Question: I have a custom listView.xml having a listView as.
'''
<?xml version="1.0" encoding="utf-8"?>
<RelativeLayout xmlns:android="http://schemas.android.com/apk/res/android"
android:layout_width="match_parent"
android:layout_height="match_parent"
android:background="@null" >
<ListView
android:id="@+id/searchList"
android:layout_width="match_parent"
android:layout_height="wrap_content"
android:layout_below="@+id/txtSearchFor"
android:background="@color/Black" >
</ListView>
</RelativeLayout>
'''
this listview contains an ImageView, 2 TextViews and a RatingBar (item_list.XML) as given below.
'''
<?xml version="1.0" encoding="utf-8"?>
<RelativeLayout xmlns:android="http://schemas.android.com/apk/res/android"
android:layout_width="match_parent"
android:layout_height="match_parent" >
<RelativeLayout
android:id="@+id/rel_SearchLayout01"
android:layout_width="match_parent"
android:layout_height="wrap_content"
android:layout_alignParentLeft="true"
android:layout_alignParentTop="true" >
<ImageView
android:id="@+id/img_searchBookCoverPhoto"
android:layout_width="70dp"
android:layout_height="100dp"
android:layout_margin="5dp"
android:background="@drawable/rounded_image_borders"
android:focusable="false"
android:src="@drawable/book1" />
<TextView
android:id="@+id/txt_searchBookTitle"
android:layout_width="wrap_content"
android:layout_height="wrap_content"
android:layout_alignTop="@+id/img_searchBookCoverPhoto"
android:layout_marginTop="10dp"
android:layout_toRightOf="@+id/img_searchBookCoverPhoto"
android:focusable="false"
android:text="The Basic Doctrine Of Islam"
android:textColor="@color/White"
android:textSize="16sp" />
<TextView
android:id="@+id/txt_searchAutherName"
android:layout_width="wrap_content"
android:layout_height="wrap_content"
android:layout_below="@+id/txt_searchBookTitle"
android:layout_marginTop="2dp"
android:layout_toRightOf="@+id/img_searchBookCoverPhoto"
android:focusable="false"
android:text="By: Andrew J Newman"
android:textColor="@color/SkyBlue"
android:textSize="14sp" />
<RatingBar
android:id="@+id/searchRatingbar"
style="?android:attr/ratingBarStyleSmall"
android:layout_width="wrap_content"
android:layout_height="wrap_content"
android:layout_below="@+id/txt_searchAutherName"
android:layout_marginTop="12dp"
android:layout_toRightOf="@+id/img_searchBookCoverPhoto"
android:focusable="false"
android:isIndicator="false"
android:numStars="5"
android:rating="5"
android:stepSize="1" />
</RelativeLayout>
</RelativeLayout>
'''
-

but its not working, i m really amazed, why this is happening
As you can see that i have set this also
'''
android:focusable="false"
'''
for all view inside my custom listView.
here is code of custom adapter also.
'''
public class BookSearchResultActivity extends Activity {
static final String URL = "http://www.shiaislamiclibrary.com/requesthandler.ashx";
static final String KEY_ITEM = "Book"; // parent node
static final String KEY_BOOKAUTHOR = "BookAuthor";
static final String KEY_BOOKTITLE = "BookTitle";
static final String KEY_BOOKCODE = "BookCode";
static final String KEY_BOOKIMAGE = "BookImage";
ArrayList<String> BookTitle = new ArrayList<String>();
ArrayList<String> BookCoverPhotos = new ArrayList<String>();
ArrayList<String> BookAuther = new ArrayList<String>();
ArrayList<String> ImageByte = new ArrayList<String>();
ArrayList<Bitmap> bitmapArray = new ArrayList<Bitmap>();
ListView lv;
ListView listView;
Activity act = this;
LayoutInflater inflater = null;
TextView txtSearchedKeywords;
TextView txtSearchFor;
TextView txtBooksCount;
String keyWordsSearch;
String language;
URL bookImageURL = null;
Bitmap bitMapImage = null;
Context context = BookSearchResultActivity.this;
@Override
protected void onCreate(Bundle savedInstanceState) {
// TODO Auto-generated method stub
super.onCreate(savedInstanceState);
setContentView(R.layout.book_search_layout);
txtSearchedKeywords = (TextView) findViewById(R.id.txtKeyWordSearched);
txtSearchFor = (TextView) findViewById(R.id.txtSearchFor);
txtBooksCount = (TextView) findViewById(R.id.txtNmbrOfBooksFound);
listView = (ListView) findViewById(R.id.searchList);
Intent getInfoIntent = getIntent();
keyWordsSearch = getInfoIntent.getStringExtra("SEARCH_KEYWORDS");
language = getInfoIntent.getStringExtra("LANG");
ConnectivityManager cm = (ConnectivityManager) getSystemService(Context.CONNECTIVITY_SERVICE);
// checking for availbe internet Connection
if (cm.getActiveNetworkInfo() != null
&& cm.getActiveNetworkInfo().isAvailable()
&& cm.getActiveNetworkInfo().isConnected()) {
new UIThread().execute(URL, keyWordsSearch, language);
}
listView.setChoiceMode(ListView.CHOICE_MODE_SINGLE);
listView.setOnItemClickListener(new AdapterView.OnItemClickListener() {
@Override
public void onItemClick(AdapterView<?> arg0, View arg1, int pos,
long arg3) {
Toast.makeText(context, BookTitle.get(pos).toString(),
Toast.LENGTH_SHORT).show();
}
});
}
private class UIThread extends AsyncTask<String, Integer, String> {
ProgressDialog progressDialog;
@Override
protected void onPreExecute() {
// TODO Auto-generated method stub
super.onPreExecute();
progressDialog = ProgressDialog.show(getParent(),
"Search in Progress...",
"This may Take a few seconds.
Please Wait...");
txtSearchFor.setText("Searching in Progress...!");
txtBooksCount.setVisibility(View.INVISIBLE);
}
@Override
protected String doInBackground(String... params) {
String URL = params[0];
String searchKeywords = params[1];
XMLParser parser = new XMLParser();
String XMLString = parser.getXmlFromUrl(URL, searchKeywords,
language);
// Log.i("XML Response", XMLString);
Document doc = parser.getDomElement(XMLString);
NodeList nl = doc.getElementsByTagName(KEY_ITEM);
// looping through all item nodes <item>
for (int i = 0; i < nl.getLength(); i++) {
Element e = (Element) nl.item(i);
BookTitle.add(parser.getValue(e, KEY_BOOKTITLE));
BookCoverPhotos.add("http://shiaislamicbooks.com/books_Snaps/"
+ parser.getValue(e, KEY_BOOKCODE) + "/1_thumb.jpg");
BookAuther.add(parser.getValue(e, KEY_BOOKAUTHOR));
Log.i("URLs", BookCoverPhotos.toString());
}
for (int i = 0; i < BookAuther.size(); i++) {
try {
bookImageURL = new URL(BookCoverPhotos.get(i));
} catch (MalformedURLException e) {
e.printStackTrace();
Log.i("URL", "ERROR at image position" + i + "");
}
try {
bitMapImage = BitmapFactory.decodeStream(bookImageURL
.openConnection().getInputStream());
bitmapArray.add(bitMapImage);
} catch (IOException e) {
// TODO Auto-generated catch block
e.printStackTrace();
Log.i("BITMAP", "ERROR" + i);
}
}
return null;
}
@Override
protected void onPostExecute(String result) {
super.onPostExecute(result);
progressDialog.dismiss();
txtSearchFor.setText("Results For");
txtSearchedKeywords.setText(""" + keyWordsSearch + """);
txtBooksCount.setVisibility(View.VISIBLE);
txtBooksCount.setText(bitmapArray.size() + " Book(s) found");
ImageAdapter adapter = new ImageAdapter(getBaseContext(), act);
listView.setAdapter(adapter);
}
}
public class ImageAdapter extends BaseAdapter {
public ImageAdapter(Context c) {
context = c;
}
// ---returns the number of images---
public int getCount() {
return bitmapArray.size();
}
public ImageAdapter(Context ctx, Activity act) {
inflater = (LayoutInflater) act
.getSystemService(Context.LAYOUT_INFLATER_SERVICE);
}
// ---returns the ID of an item---
public Object getItem(int position) {
return position;
}
public long getItemId(int position) {
return position;
}
// ---returns an ImageView view---
public View getView(int position, View convertView, ViewGroup parent) {
// ImageView bmImage;
final ViewHolder holder;
View vi = convertView;
if (convertView == null) {
vi = inflater.inflate(R.layout.list_style, parent, false);
holder = new ViewHolder();
holder.txt_BooksTitle = (TextView) vi
.findViewById(R.id.txt_searchBookTitle);
holder.img_BookCoverPhoto = (ImageView) vi
.findViewById(R.id.img_searchBookCoverPhoto);
holder.txt_BooksAuthor = (TextView) vi
.findViewById(R.id.txt_searchAutherName);
holder.ratingBar = (RatingBar) vi
.findViewById(R.id.searchRatingbar);
vi.setTag(holder);
} else {
holder = (ViewHolder) vi.getTag();
}
holder.txt_BooksTitle.setText(BookTitle.get(position) + "");
holder.img_BookCoverPhoto.setImageBitmap(bitmapArray.get(position));
holder.txt_BooksAuthor.setText(BookAuther.get(position) + "");
holder.ratingBar.setRating(3);
return vi;
}
}
class ViewHolder {
TextView txt_BooksTitle;
TextView txt_BooksAuthor;
ImageView img_BookCoverPhoto;
RatingBar ratingBar;
}
}
'''
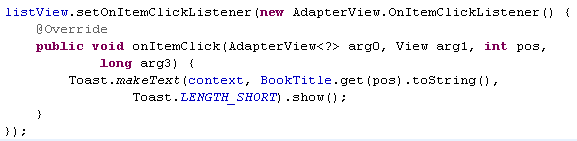
Answer: Please update below code of 'item_list.xml' file, it will solve your problem.
'''
<?xml version="1.0" encoding="utf-8"?>
<RelativeLayout xmlns:android="http://schemas.android.com/apk/res/android"
android:layout_width="match_parent"
android:layout_height="match_parent" >
<RelativeLayout
android:id="@+id/rel_SearchLayout01"
android:layout_width="match_parent"
android:layout_height="wrap_content"
android:layout_alignParentLeft="true"
android:layout_alignParentTop="true" >
<ImageView
android:id="@+id/img_searchBookCoverPhoto"
android:layout_width="70dp"
android:layout_height="100dp"
android:layout_margin="5dp"
android:src="@drawable/ic_launcher" />
<TextView
android:id="@+id/txt_searchBookTitle"
android:layout_width="wrap_content"
android:layout_height="wrap_content"
android:layout_alignTop="@+id/img_searchBookCoverPhoto"
android:layout_marginTop="10dp"
android:layout_toRightOf="@+id/img_searchBookCoverPhoto"
android:text="The Basic Doctrine Of Islam"
android:textSize="16sp" />
<TextView
android:id="@+id/txt_searchAutherName"
android:layout_width="wrap_content"
android:layout_height="wrap_content"
android:layout_below="@+id/txt_searchBookTitle"
android:layout_marginTop="2dp"
android:layout_toRightOf="@+id/img_searchBookCoverPhoto"
android:text="By: Andrew J Newman"
android:textSize="14sp" />
<RatingBar
android:id="@+id/searchRatingbar"
style="?android:attr/ratingBarStyleSmall"
android:layout_width="wrap_content"
android:layout_height="wrap_content"
android:layout_below="@+id/txt_searchAutherName"
android:layout_marginTop="12dp"
android:layout_toRightOf="@+id/img_searchBookCoverPhoto"
android:numStars="5"
android:rating="5"
android:stepSize="1" />
</RelativeLayout>
</RelativeLayout>
'''